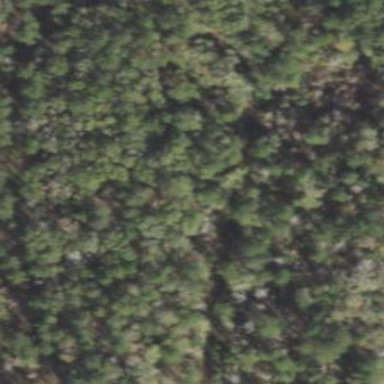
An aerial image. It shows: Mixed woodland with various types of leaves.